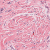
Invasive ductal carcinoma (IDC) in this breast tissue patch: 1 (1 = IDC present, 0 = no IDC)